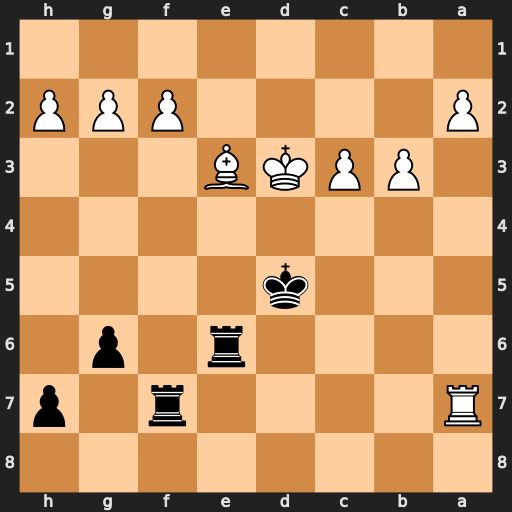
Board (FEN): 8/R4r1p/4r1p1/3k4/8/1PPKB3/P4PPP/8
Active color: b
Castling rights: -
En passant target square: -
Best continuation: Rxe3+ fxe3 Rxa7